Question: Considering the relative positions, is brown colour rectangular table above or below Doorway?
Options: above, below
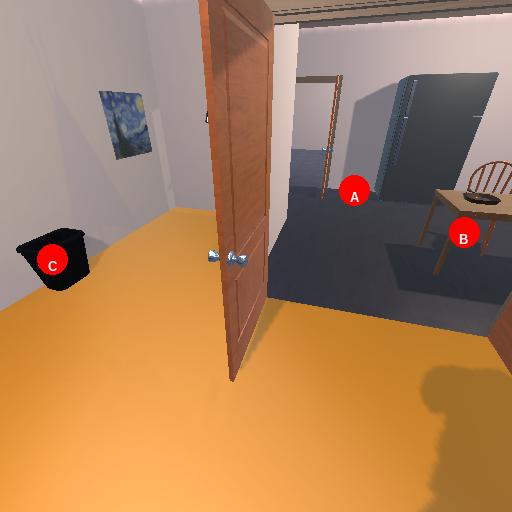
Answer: above